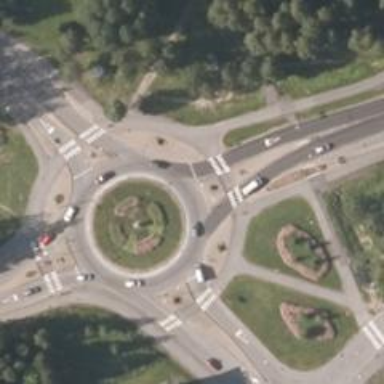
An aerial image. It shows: Secondary road with asphalt surface leading to roundabout.